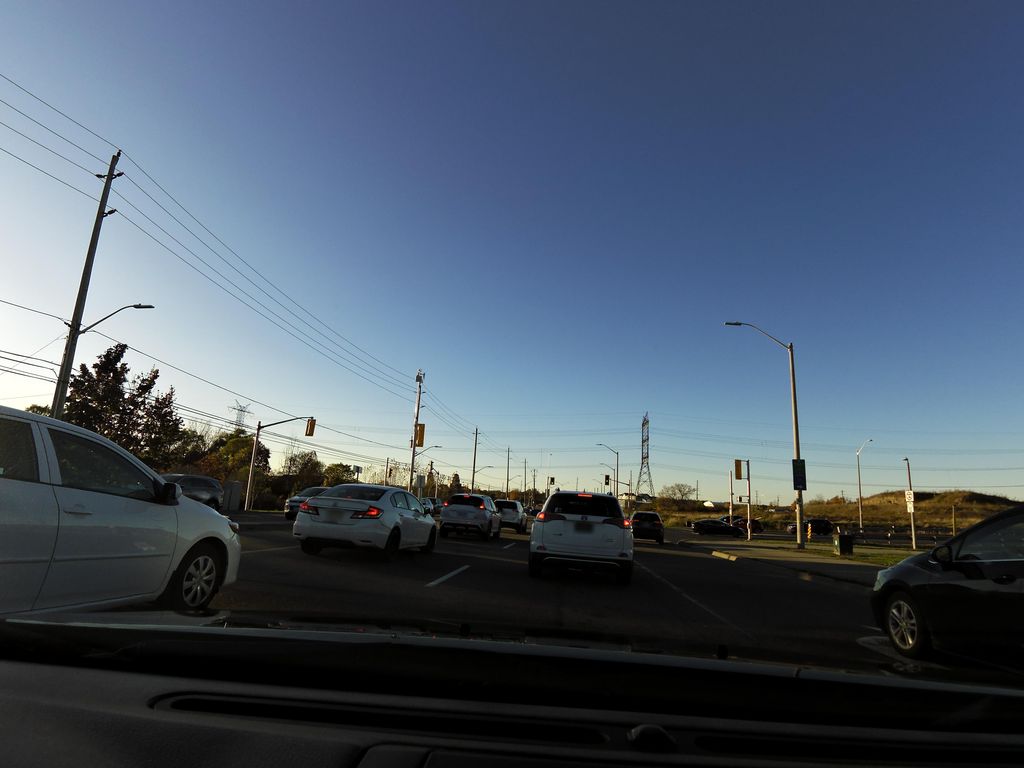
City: hamilton